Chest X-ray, PA view. Patient: 31 years old, sex M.
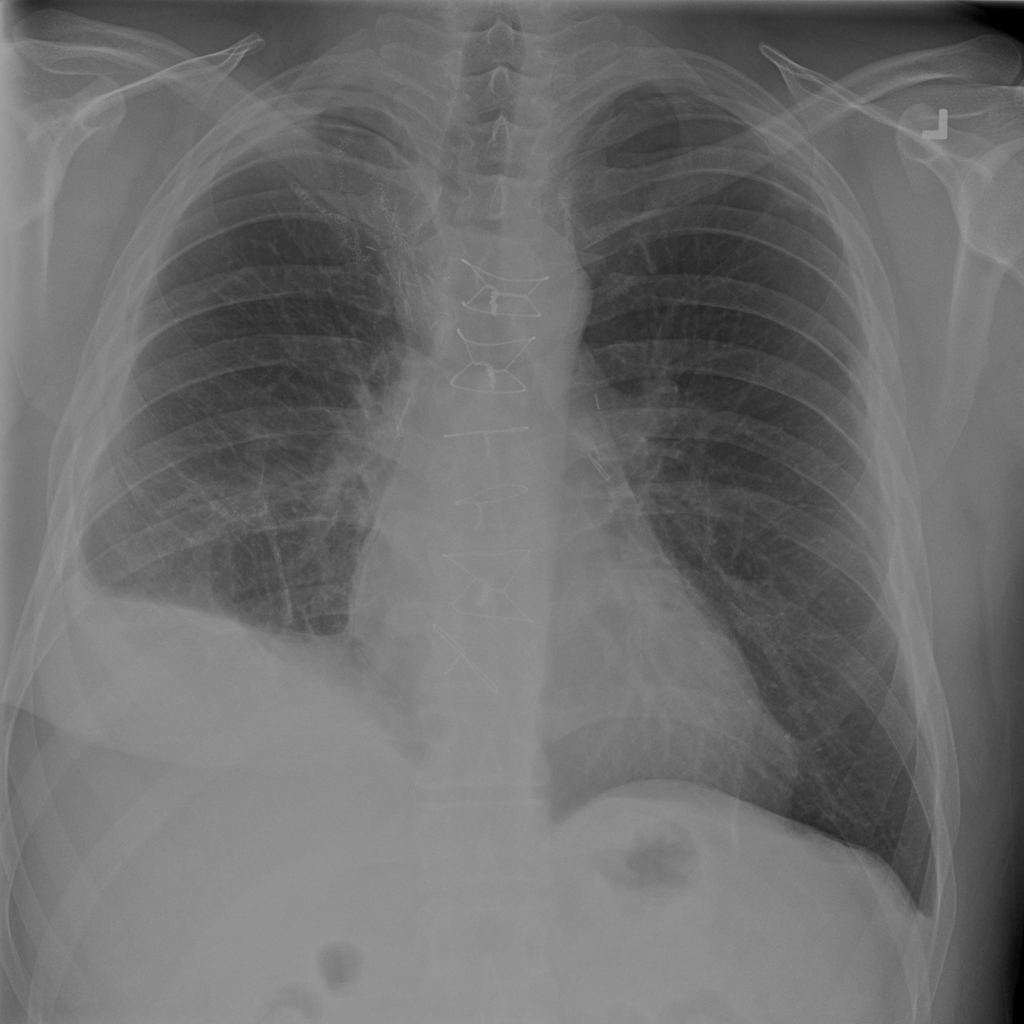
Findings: Pneumothorax